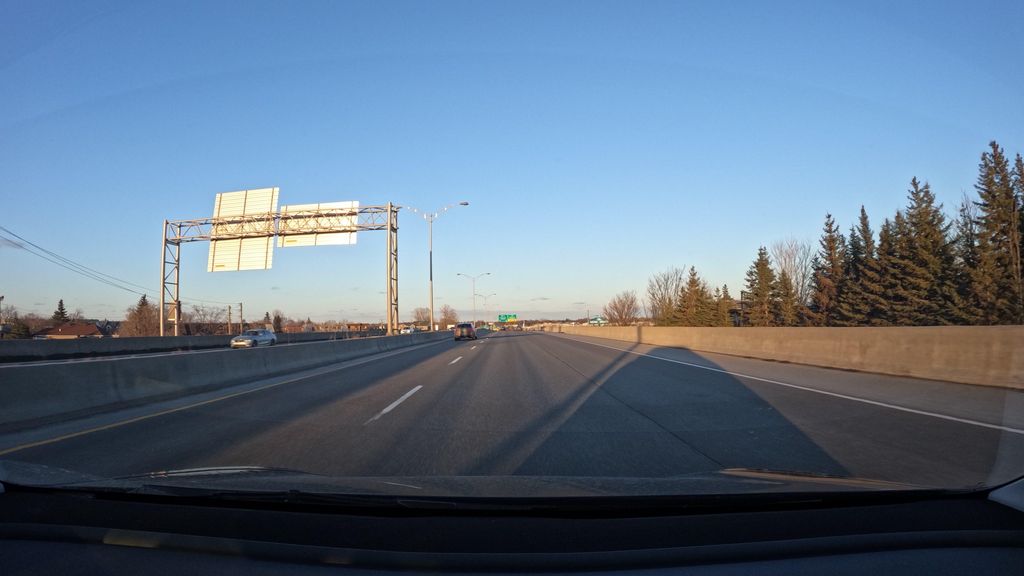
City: montreal